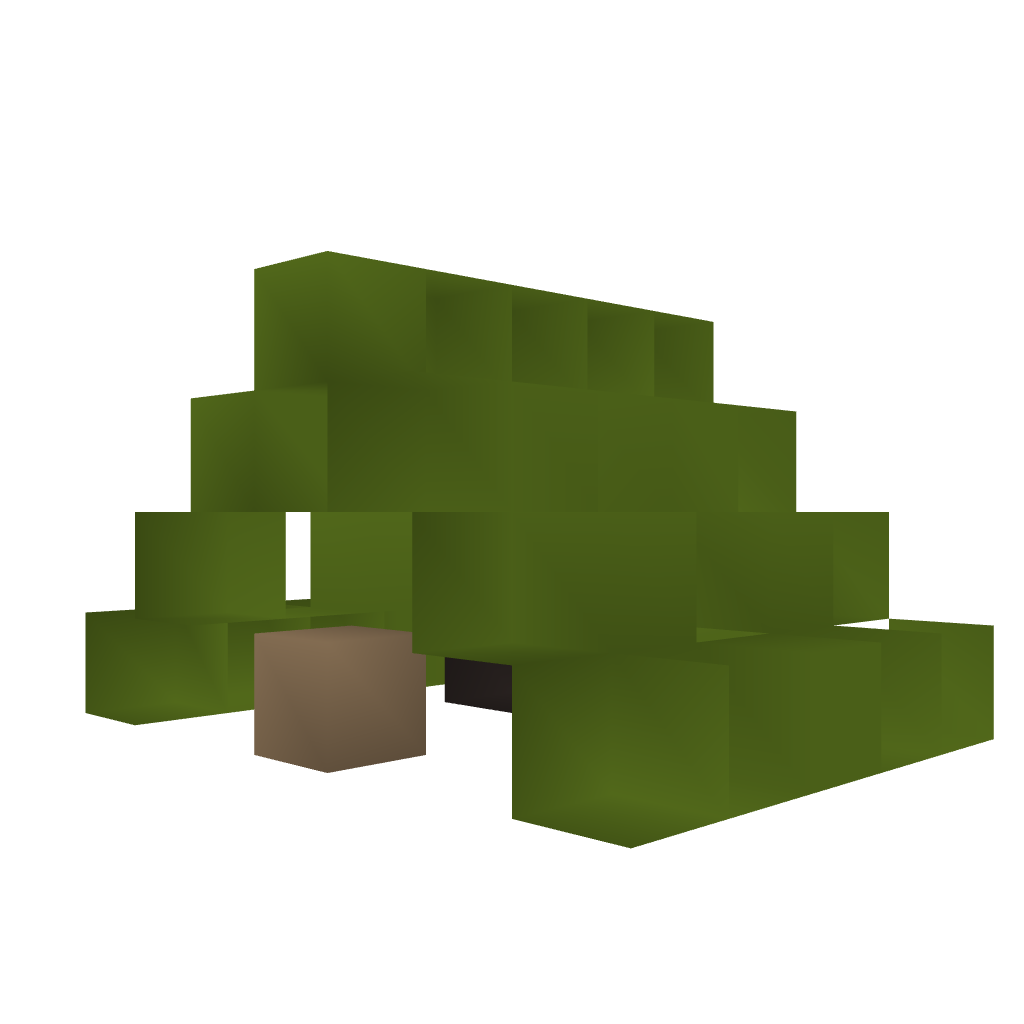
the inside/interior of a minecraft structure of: Camping Tent